Question: Best reader,
I'm stuck on one of my concepts.
I'm making a program which classroom children can measure themselves with.
This is what the program includes;
- 1 webcam (only used for a simple webcam view.)
- 2 phidgets (don't mind these.)
So, this was my plan. I'll draw a rectangle on the webcamview and make it repaint itself constantly.
When the repainting is stopped by one of the phidgets, the rectangle's value will be returned in centimeters or meters.
I've already written the code of the rectangle that's repainting itself and this was my result:
(It's a roundRectangle, the lines are kind of hard to see in this image, sorry about that.)

As you can see, the background is now simply black.
I want to set the background of this JFrame as a webcam view (if possible) and then draw the
rectangle over the webcam view instead of the black background.
I've already looked into jmf, fmj and such but am getting errors even after checking my webcam path and adding the needed jar libraries. So I want to try other options.
So;
- I simply want to open my webcam, use it as background (yes live stream, if possible in some way).
And then draw this rectangle over it.
I'm thus wondering if this is possible, or if there's other options for me to achieve this.
Hope you understand my situation, and please ask if anything's unclear.
EDIT:
I got my camera to open now trough java. The running camera is of type "Process".
This is where I got the code for my camera to open: <URL>
I adjusted mine a little so it'll open my camera instead.
But now I'm wondering; is it possible to set a process as background of a JFrame?
Or can I somehow add the process to a JPanel and then add it to a JFrame?
I've tried several things without any succes.
My program as it is now, when I run it, opens the measuring frame and the camera view seperatly.
But the goal is to fuse them and make the repainting-rectangle paint over the camera view.
Help much appreciated!
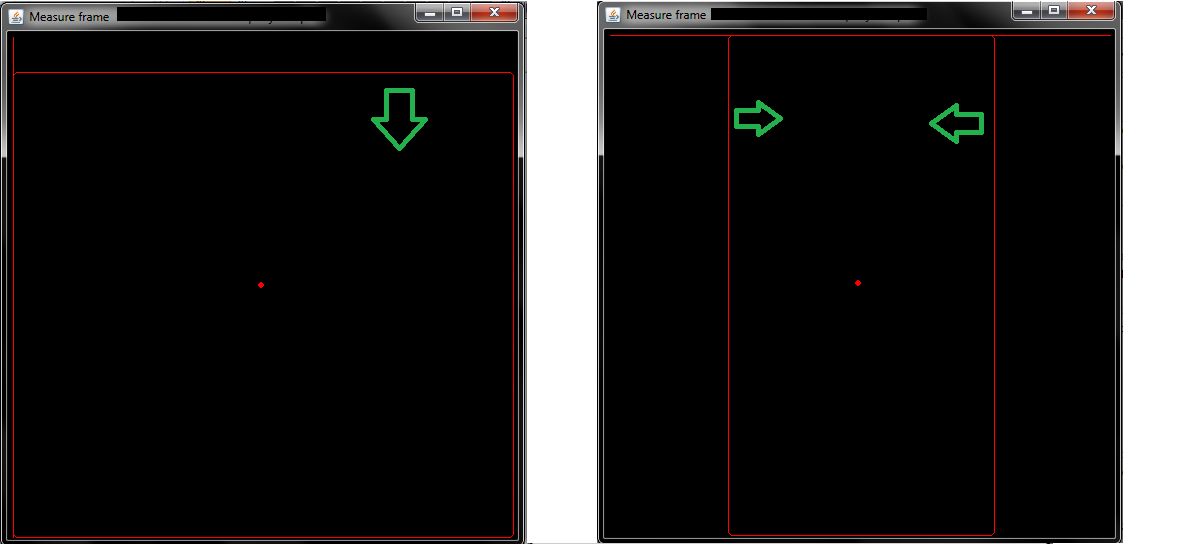
Answer: I don't think it's a matter of setting a webcam stream as the for your interface. More likely, you need to create a media player component, add it to your GUI, and then overlay your rectangles on top of that component.
As you probably know from searching for Java webcam solutions in Stack Overflow already, it's not easy, but hopefully the <URL> will help you through it. The API guide is a PDF and has sections on receiving media streams, as well as sample code.